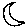
Label: moon